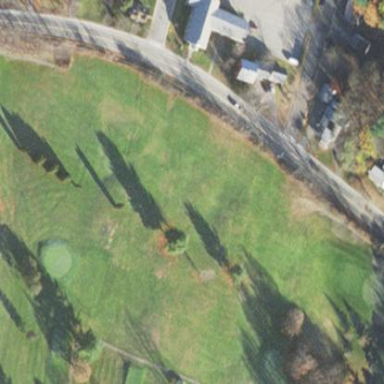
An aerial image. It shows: Lush grass fairway on golf course.